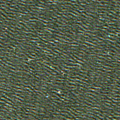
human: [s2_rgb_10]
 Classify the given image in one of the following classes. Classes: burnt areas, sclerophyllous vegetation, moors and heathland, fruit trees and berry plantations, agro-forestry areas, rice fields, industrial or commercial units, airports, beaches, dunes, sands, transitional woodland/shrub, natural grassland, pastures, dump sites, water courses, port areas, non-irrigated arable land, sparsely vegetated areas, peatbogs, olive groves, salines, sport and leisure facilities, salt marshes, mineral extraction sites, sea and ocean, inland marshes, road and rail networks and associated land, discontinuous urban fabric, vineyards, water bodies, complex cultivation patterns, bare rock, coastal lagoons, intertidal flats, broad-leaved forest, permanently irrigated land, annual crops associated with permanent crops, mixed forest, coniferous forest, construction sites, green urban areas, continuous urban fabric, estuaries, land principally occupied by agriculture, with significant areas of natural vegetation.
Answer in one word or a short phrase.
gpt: sea and ocean